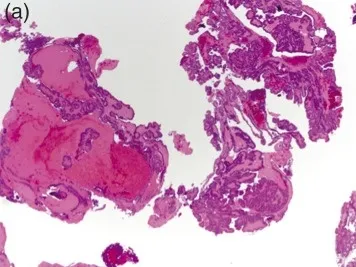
Histopathology of pituitary metastasis at diagnosis:. Pituitary metastasis biopsy displaying well-formed papillae, and ,cystic change (H&E 40x original magnification).
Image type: pathology (h&e)